Field crop: tomato
Growth stage: 2
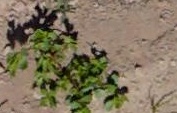
Species: portulaca